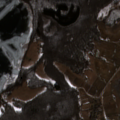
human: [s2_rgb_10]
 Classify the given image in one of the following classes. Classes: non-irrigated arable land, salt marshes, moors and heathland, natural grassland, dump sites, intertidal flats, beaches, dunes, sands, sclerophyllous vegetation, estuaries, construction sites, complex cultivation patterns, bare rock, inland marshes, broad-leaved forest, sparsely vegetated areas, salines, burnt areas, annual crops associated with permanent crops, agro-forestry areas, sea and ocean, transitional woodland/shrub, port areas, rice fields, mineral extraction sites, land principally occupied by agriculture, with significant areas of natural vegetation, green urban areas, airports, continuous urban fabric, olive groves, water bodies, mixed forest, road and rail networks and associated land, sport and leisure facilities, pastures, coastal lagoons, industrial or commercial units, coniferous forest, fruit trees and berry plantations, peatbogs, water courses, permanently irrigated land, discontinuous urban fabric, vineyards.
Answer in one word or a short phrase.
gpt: discontinuous urban fabric, non-irrigated arable land, complex cultivation patterns, land principally occupied by agriculture, with significant areas of natural vegetation, broad-leaved forest, transitional woodland/shrub, water bodies